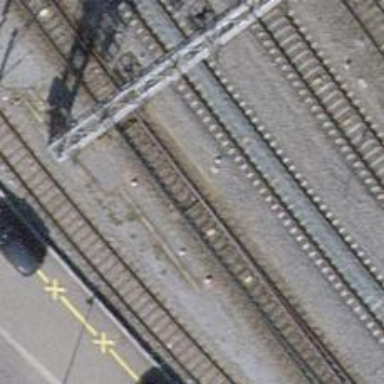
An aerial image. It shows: Single railway track with electrification through contact line.